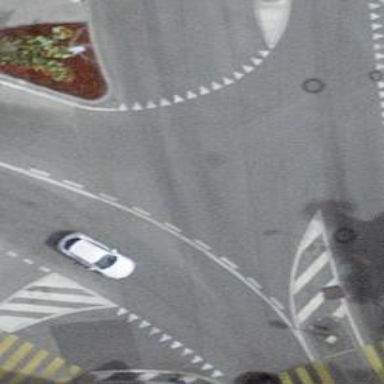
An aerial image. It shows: Road with traffic signals.